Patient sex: F
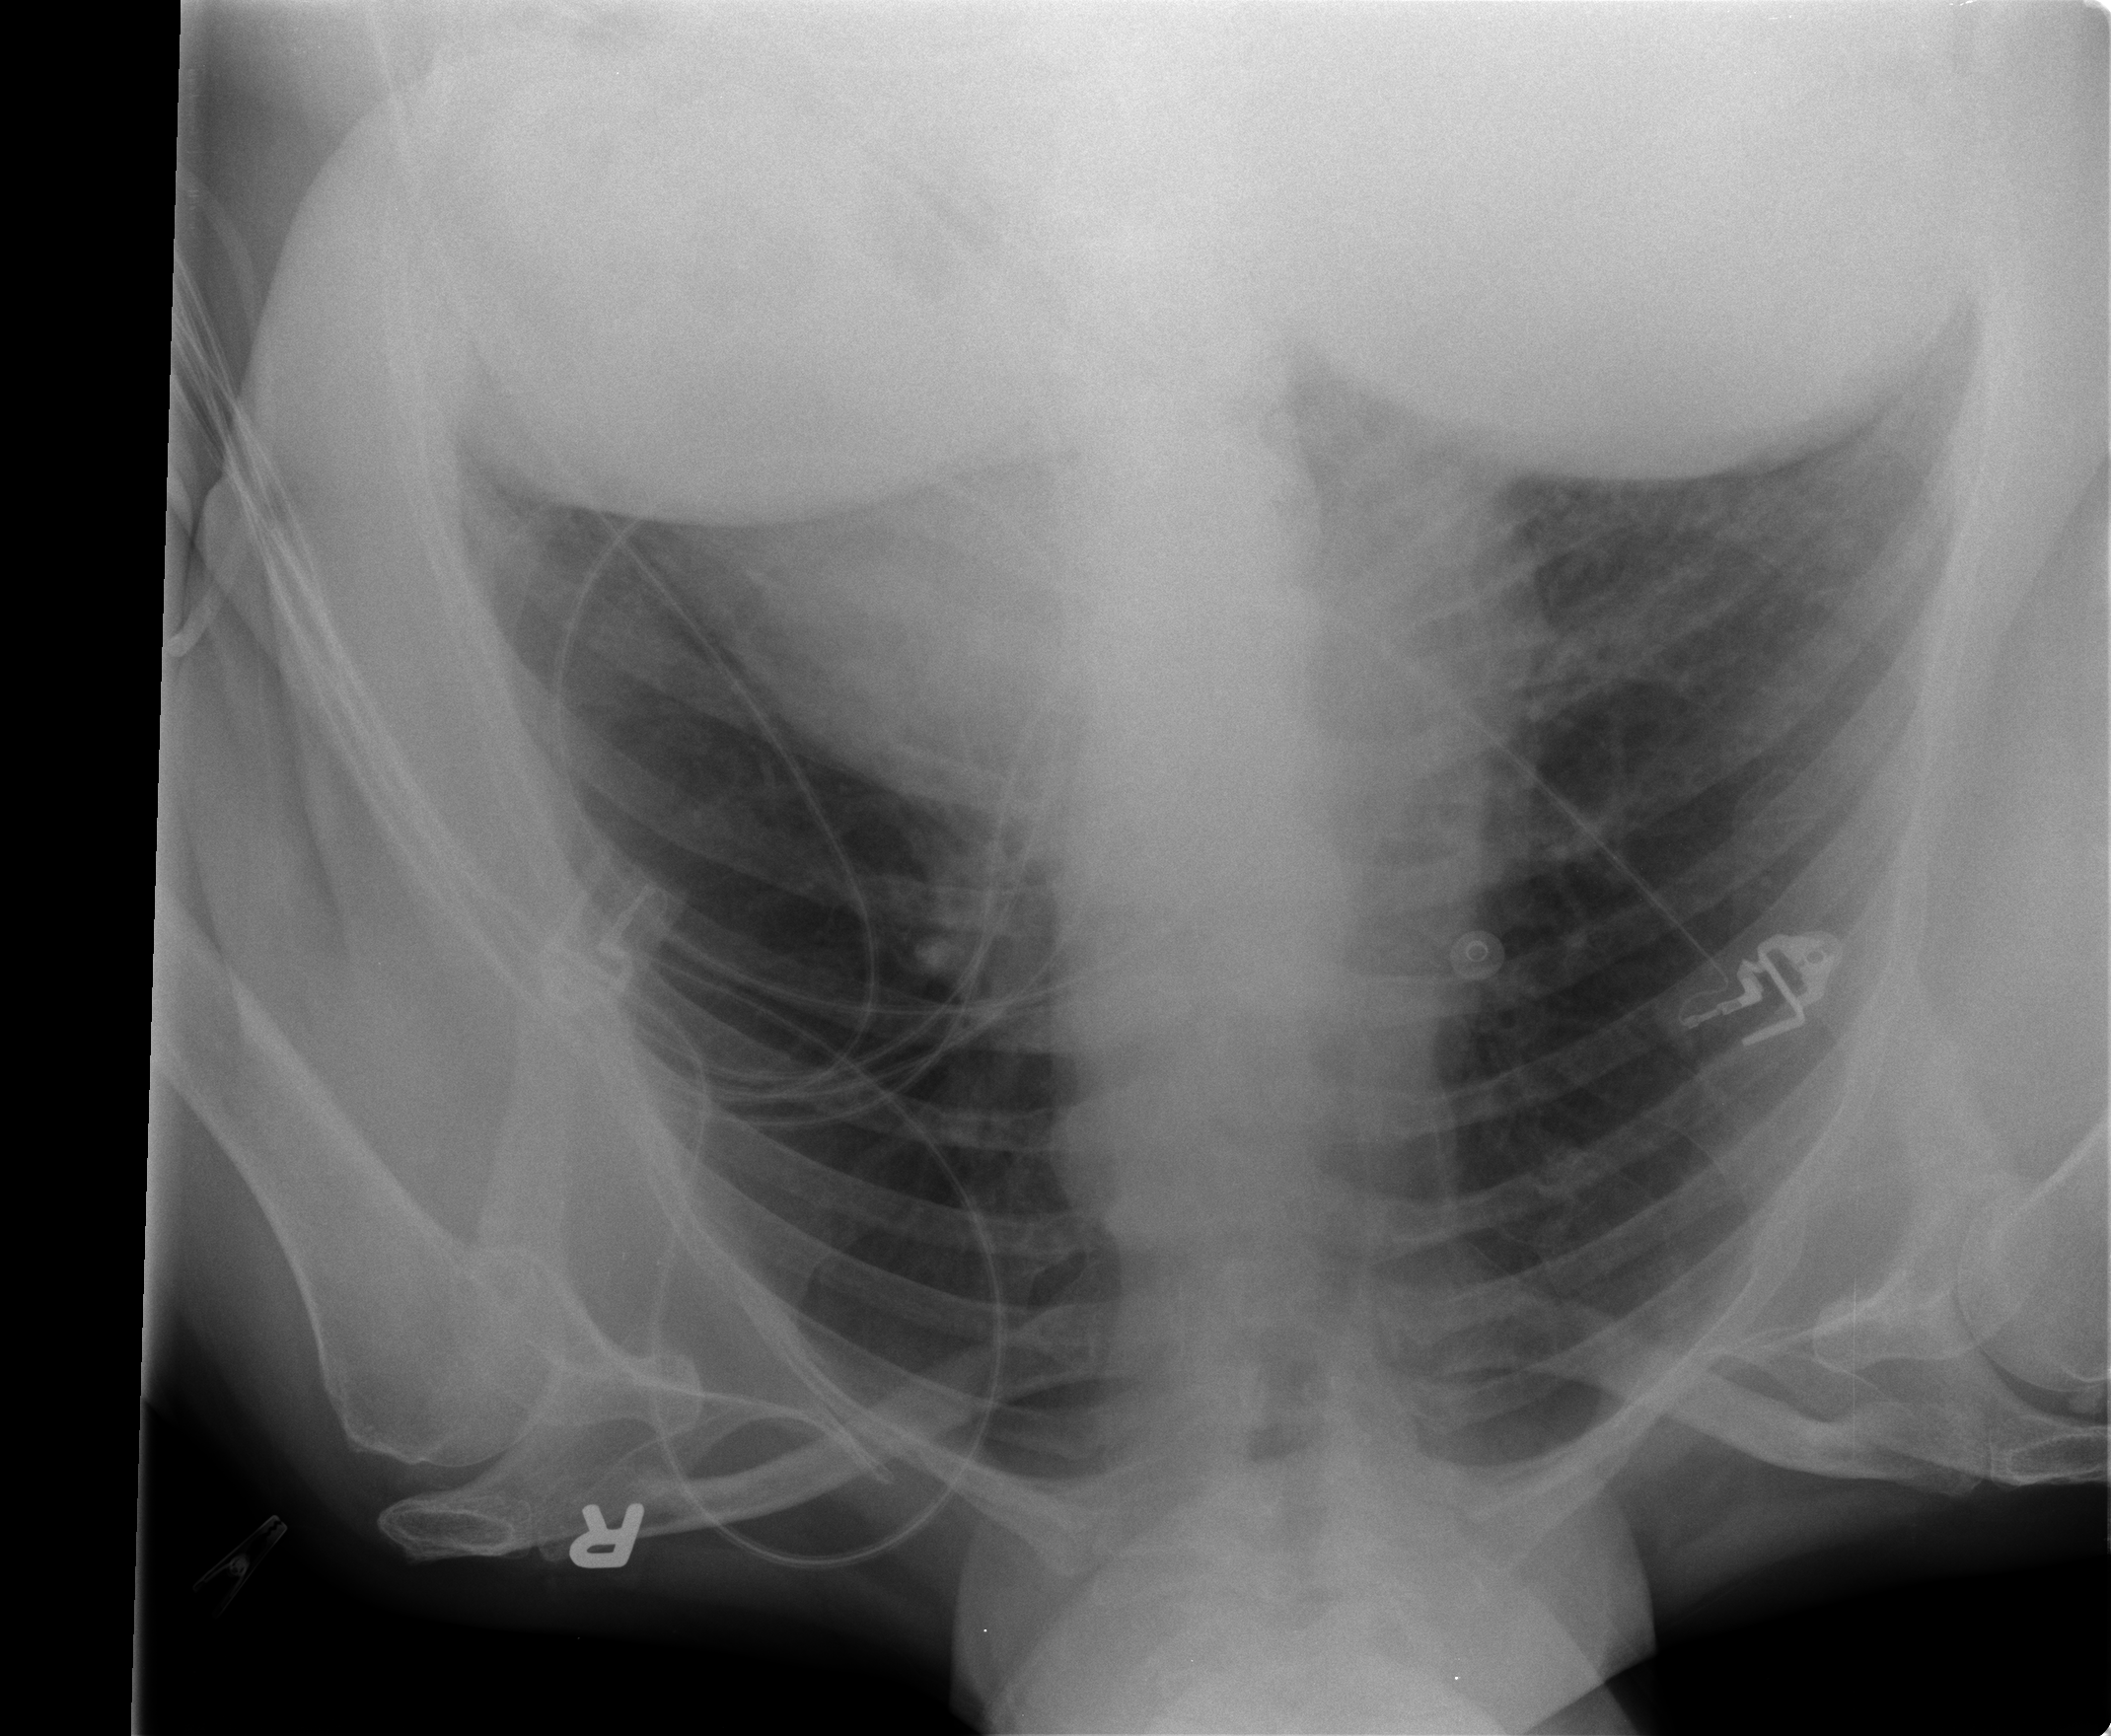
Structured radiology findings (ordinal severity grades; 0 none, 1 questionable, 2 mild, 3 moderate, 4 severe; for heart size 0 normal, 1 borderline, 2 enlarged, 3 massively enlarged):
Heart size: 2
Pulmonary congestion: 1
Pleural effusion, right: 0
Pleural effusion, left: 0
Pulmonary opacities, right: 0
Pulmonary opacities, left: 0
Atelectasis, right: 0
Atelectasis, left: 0